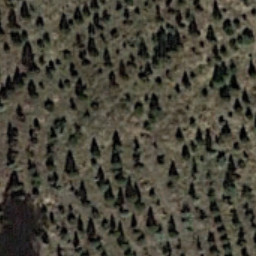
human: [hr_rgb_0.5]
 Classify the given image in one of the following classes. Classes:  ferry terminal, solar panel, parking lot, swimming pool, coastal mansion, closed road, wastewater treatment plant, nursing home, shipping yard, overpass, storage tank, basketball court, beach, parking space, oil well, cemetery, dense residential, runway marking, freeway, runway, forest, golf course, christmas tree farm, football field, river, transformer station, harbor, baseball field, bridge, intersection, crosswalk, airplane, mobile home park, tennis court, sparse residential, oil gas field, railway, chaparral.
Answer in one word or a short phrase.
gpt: christmas tree farm